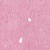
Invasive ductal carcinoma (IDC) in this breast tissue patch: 0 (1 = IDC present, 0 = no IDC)